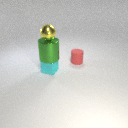
large green metal cylinder above small cyan metal cube